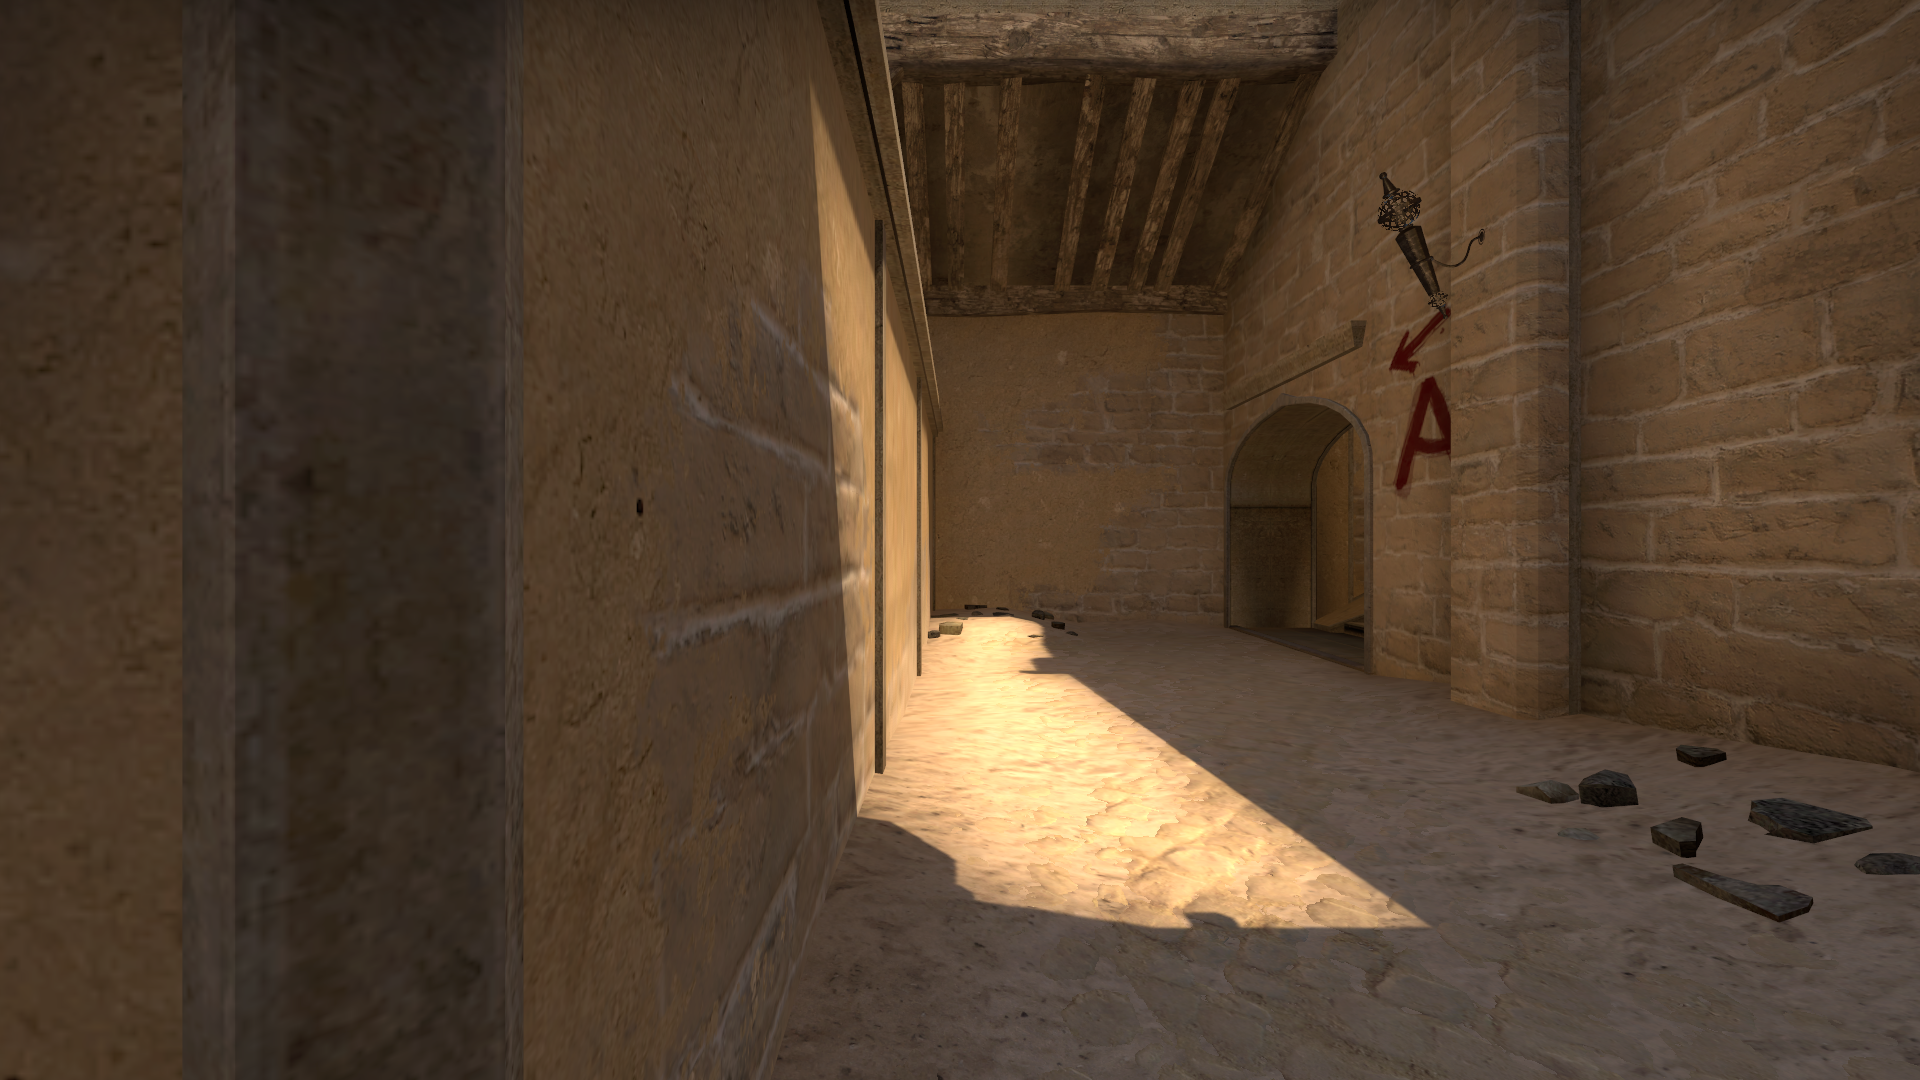
Map: de_mirage